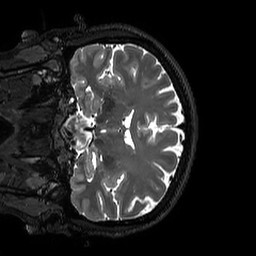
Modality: T2w
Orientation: coronal
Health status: ill
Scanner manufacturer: philips
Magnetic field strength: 3 T
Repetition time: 2.5 s
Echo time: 0.331 s